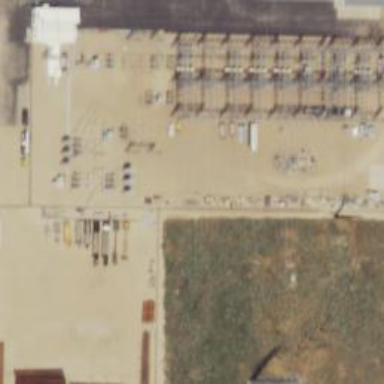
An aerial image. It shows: Storage area.